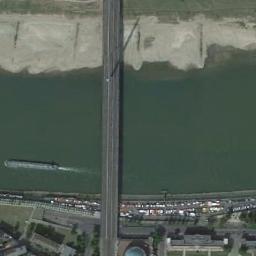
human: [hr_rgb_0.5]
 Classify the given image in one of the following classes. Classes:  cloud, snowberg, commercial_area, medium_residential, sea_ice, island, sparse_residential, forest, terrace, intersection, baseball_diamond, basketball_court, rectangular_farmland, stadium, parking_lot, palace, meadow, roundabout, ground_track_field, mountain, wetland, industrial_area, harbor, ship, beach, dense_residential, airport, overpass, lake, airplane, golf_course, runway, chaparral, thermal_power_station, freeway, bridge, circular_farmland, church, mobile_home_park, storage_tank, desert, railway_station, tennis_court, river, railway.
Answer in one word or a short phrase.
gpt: bridge